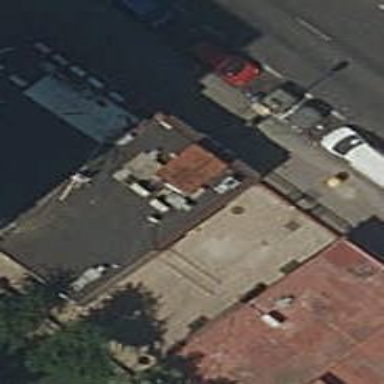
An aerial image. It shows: Bar.